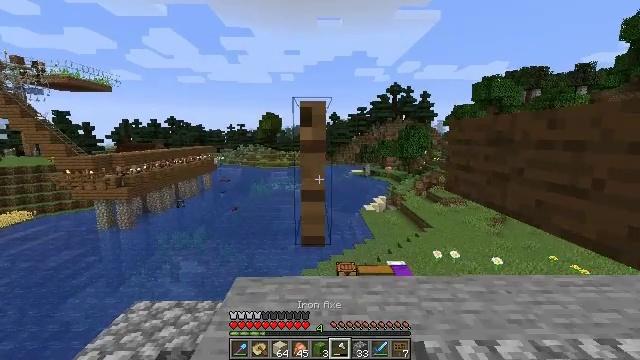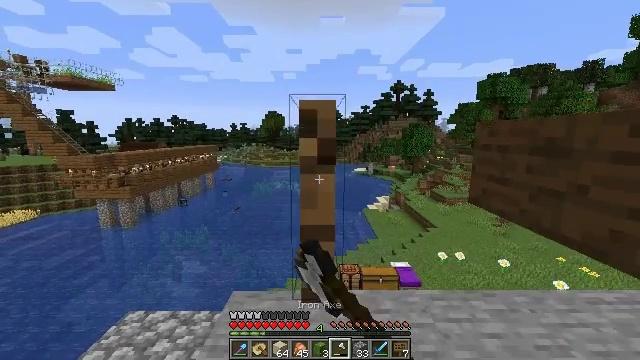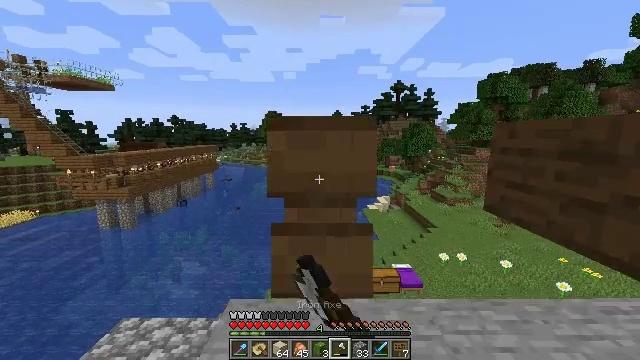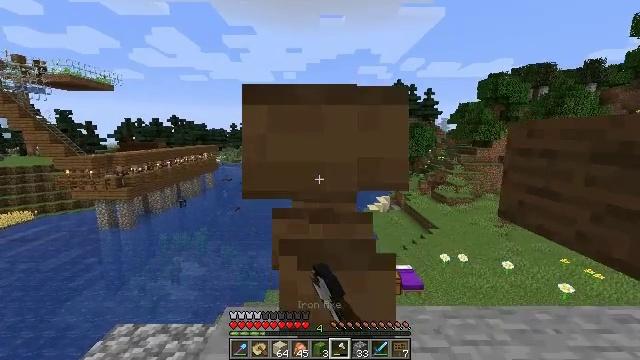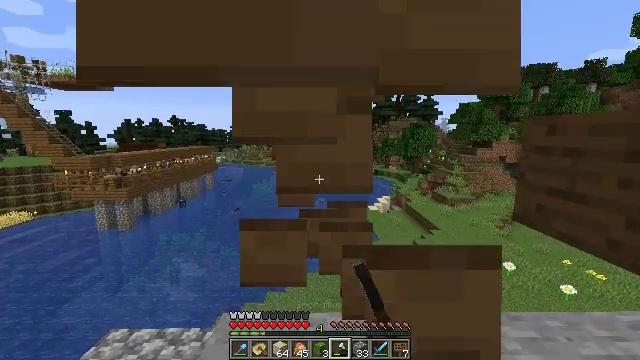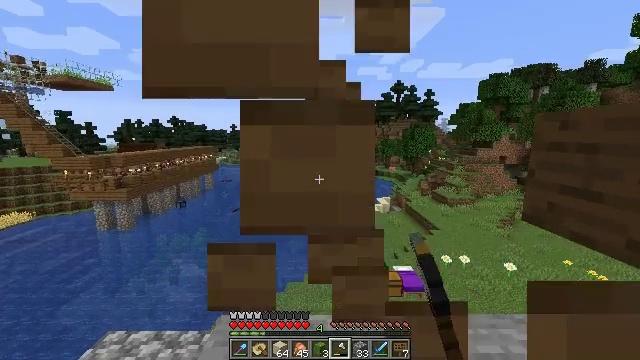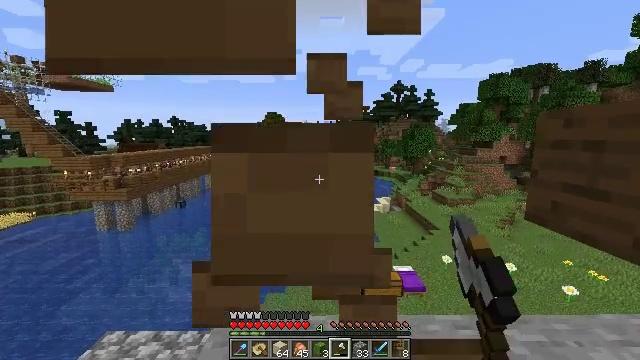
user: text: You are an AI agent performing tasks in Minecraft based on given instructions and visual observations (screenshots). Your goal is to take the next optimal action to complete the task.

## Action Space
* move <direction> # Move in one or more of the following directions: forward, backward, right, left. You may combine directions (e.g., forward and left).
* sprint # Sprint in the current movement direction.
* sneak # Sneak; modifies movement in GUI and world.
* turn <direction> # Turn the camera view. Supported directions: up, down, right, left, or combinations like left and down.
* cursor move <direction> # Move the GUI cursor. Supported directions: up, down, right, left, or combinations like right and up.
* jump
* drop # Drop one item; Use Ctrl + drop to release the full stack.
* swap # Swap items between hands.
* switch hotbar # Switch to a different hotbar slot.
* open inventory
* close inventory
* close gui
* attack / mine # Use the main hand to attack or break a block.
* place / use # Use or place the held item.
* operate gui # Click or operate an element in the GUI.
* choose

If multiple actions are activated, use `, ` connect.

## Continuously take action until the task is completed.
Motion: motion action
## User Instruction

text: Break the spruce wall sign to collect it.
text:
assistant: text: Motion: move forward, attack / mine
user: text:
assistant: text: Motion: move forward, attack / mine
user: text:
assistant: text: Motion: attack / mine
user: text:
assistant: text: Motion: attack / mine
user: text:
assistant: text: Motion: attack / mine
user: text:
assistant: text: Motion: attack / mine
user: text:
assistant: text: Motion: attack / mine